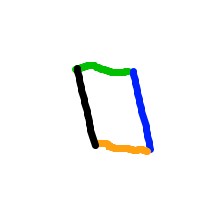
Shape: parallelogram